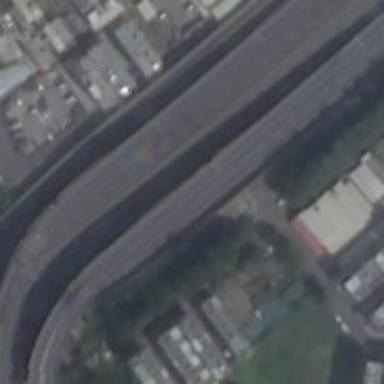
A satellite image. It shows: Viaduct bridge on motorway link.